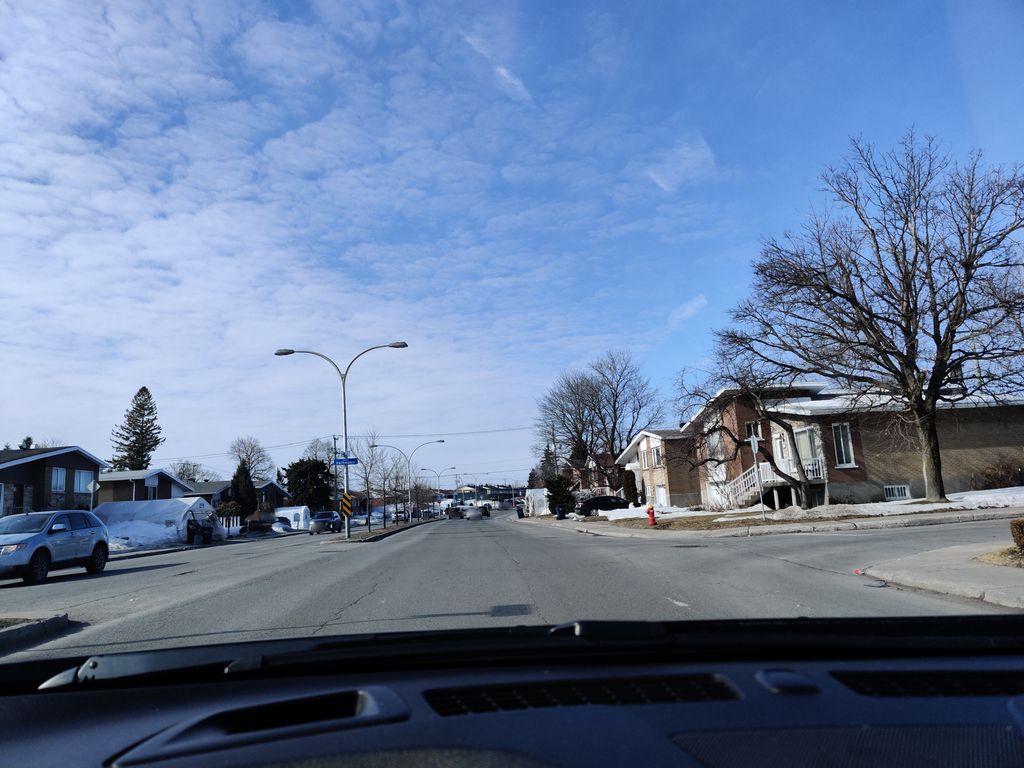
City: montreal